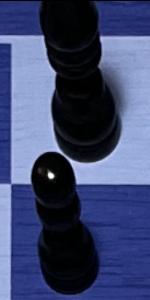
Label: Pawn_Black